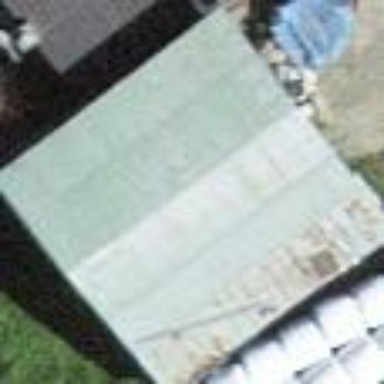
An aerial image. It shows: Barn.